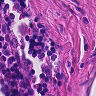
Metastatic tissue present: no